Aerial crown-view tile of a tropical tree (Barro Colorado Island, Panama), acquired 20241014:
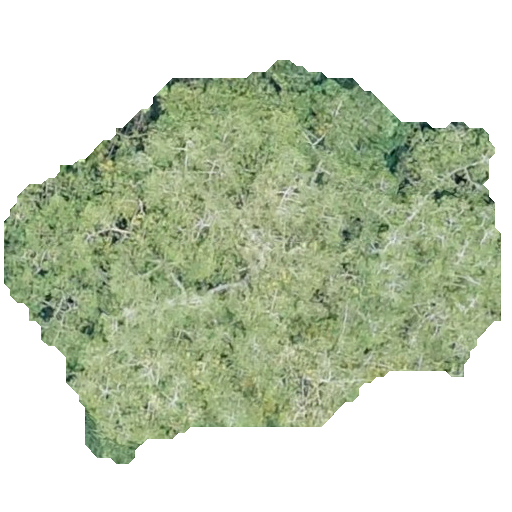
Species: Virola surinamensis
GBIF accepted scientific name: Virola surinamensis
Crown area: 215.173 m²